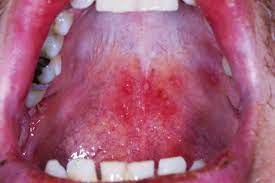
Condition: Mouth Ulcer